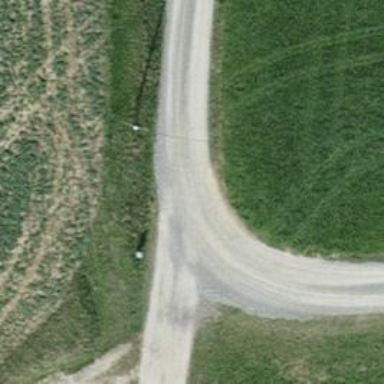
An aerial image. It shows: Compacted track with grade2 level.